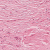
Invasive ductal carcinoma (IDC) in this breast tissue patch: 1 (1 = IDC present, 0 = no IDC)